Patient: sex F, age 59
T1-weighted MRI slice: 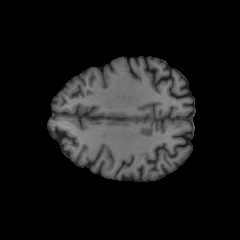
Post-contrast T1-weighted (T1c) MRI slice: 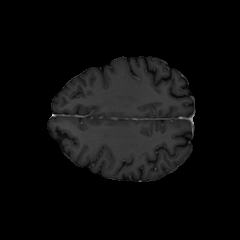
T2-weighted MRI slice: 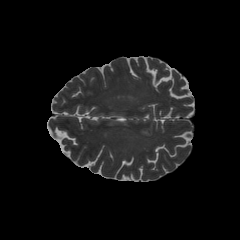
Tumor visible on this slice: no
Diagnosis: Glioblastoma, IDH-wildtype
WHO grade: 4